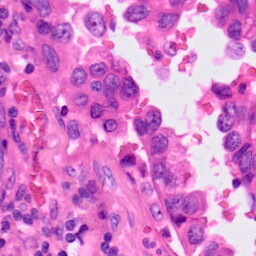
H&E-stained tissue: Lung